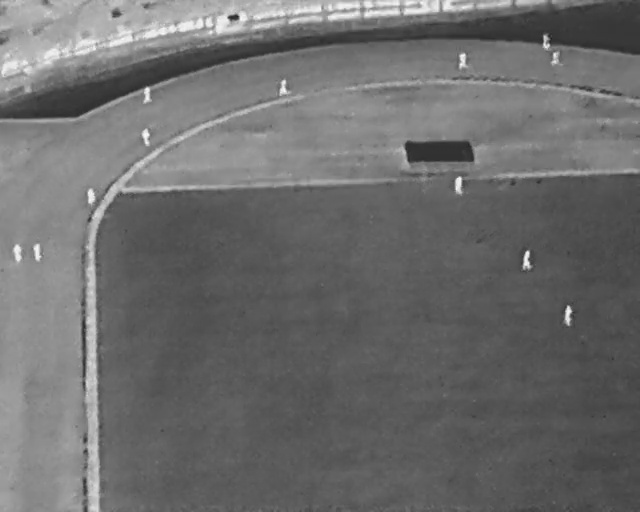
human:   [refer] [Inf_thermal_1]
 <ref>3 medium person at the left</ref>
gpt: <box>[[12, 37, 15, 39, 2], [4, 48, 7, 50, 2], [1, 48, 4, 50, 2]]</box>

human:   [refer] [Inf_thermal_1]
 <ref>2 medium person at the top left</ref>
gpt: <box>[[21, 17, 24, 19, 2], [21, 25, 24, 27, 2]]</box>